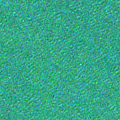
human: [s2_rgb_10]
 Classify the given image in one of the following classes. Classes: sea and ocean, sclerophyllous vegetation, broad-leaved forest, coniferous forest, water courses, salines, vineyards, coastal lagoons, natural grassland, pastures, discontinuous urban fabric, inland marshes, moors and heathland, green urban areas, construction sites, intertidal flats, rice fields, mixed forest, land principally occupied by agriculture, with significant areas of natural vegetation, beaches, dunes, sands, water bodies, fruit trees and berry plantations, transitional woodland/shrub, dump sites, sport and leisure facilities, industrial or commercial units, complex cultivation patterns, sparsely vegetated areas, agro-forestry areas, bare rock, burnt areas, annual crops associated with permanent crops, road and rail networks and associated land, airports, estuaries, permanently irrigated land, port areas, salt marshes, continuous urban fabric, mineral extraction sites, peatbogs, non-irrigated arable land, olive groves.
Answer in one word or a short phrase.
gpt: sea and ocean